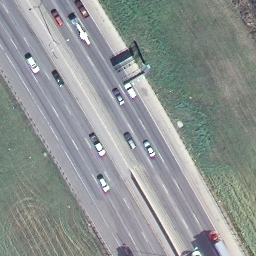
Label: freeway